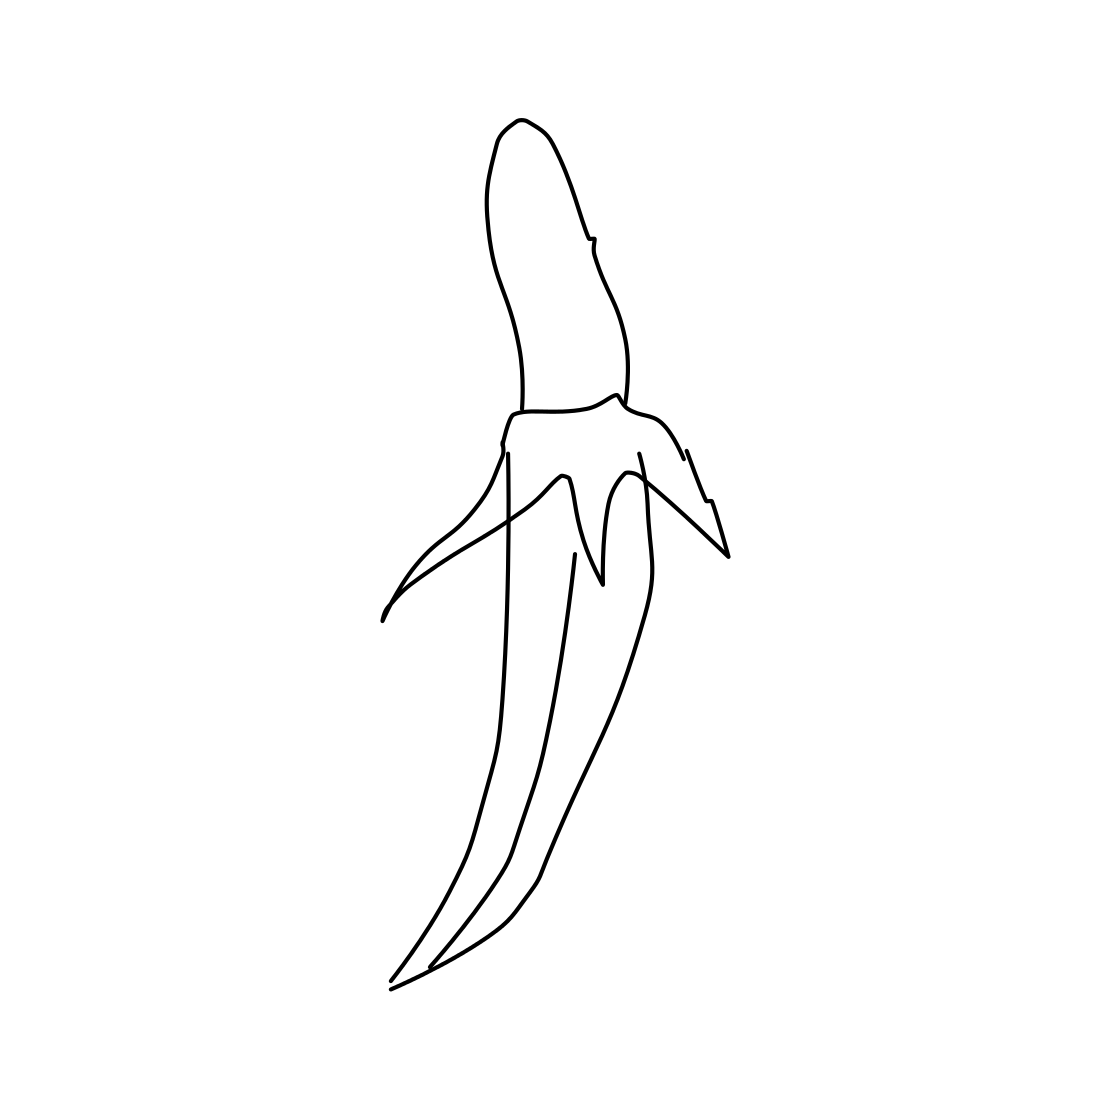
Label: banana